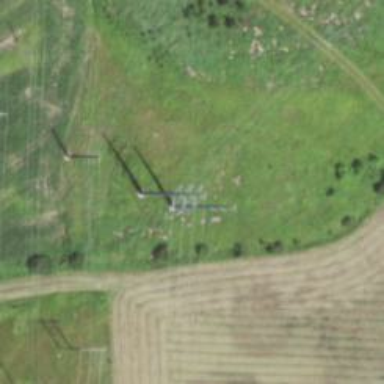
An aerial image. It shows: Power tower.